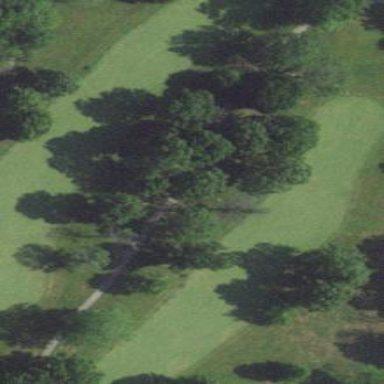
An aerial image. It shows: Rough grassy area used for golf.